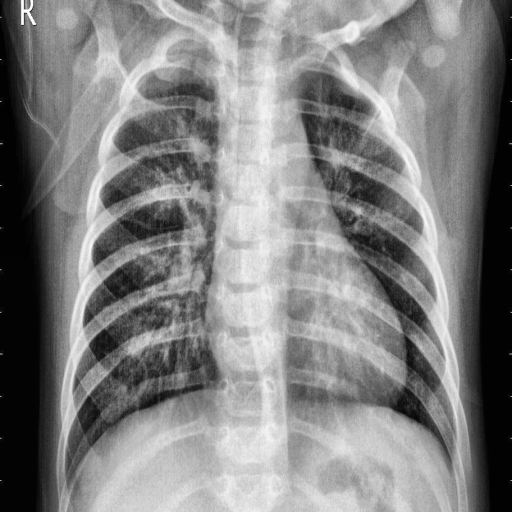
Finding: PNEUMONIA